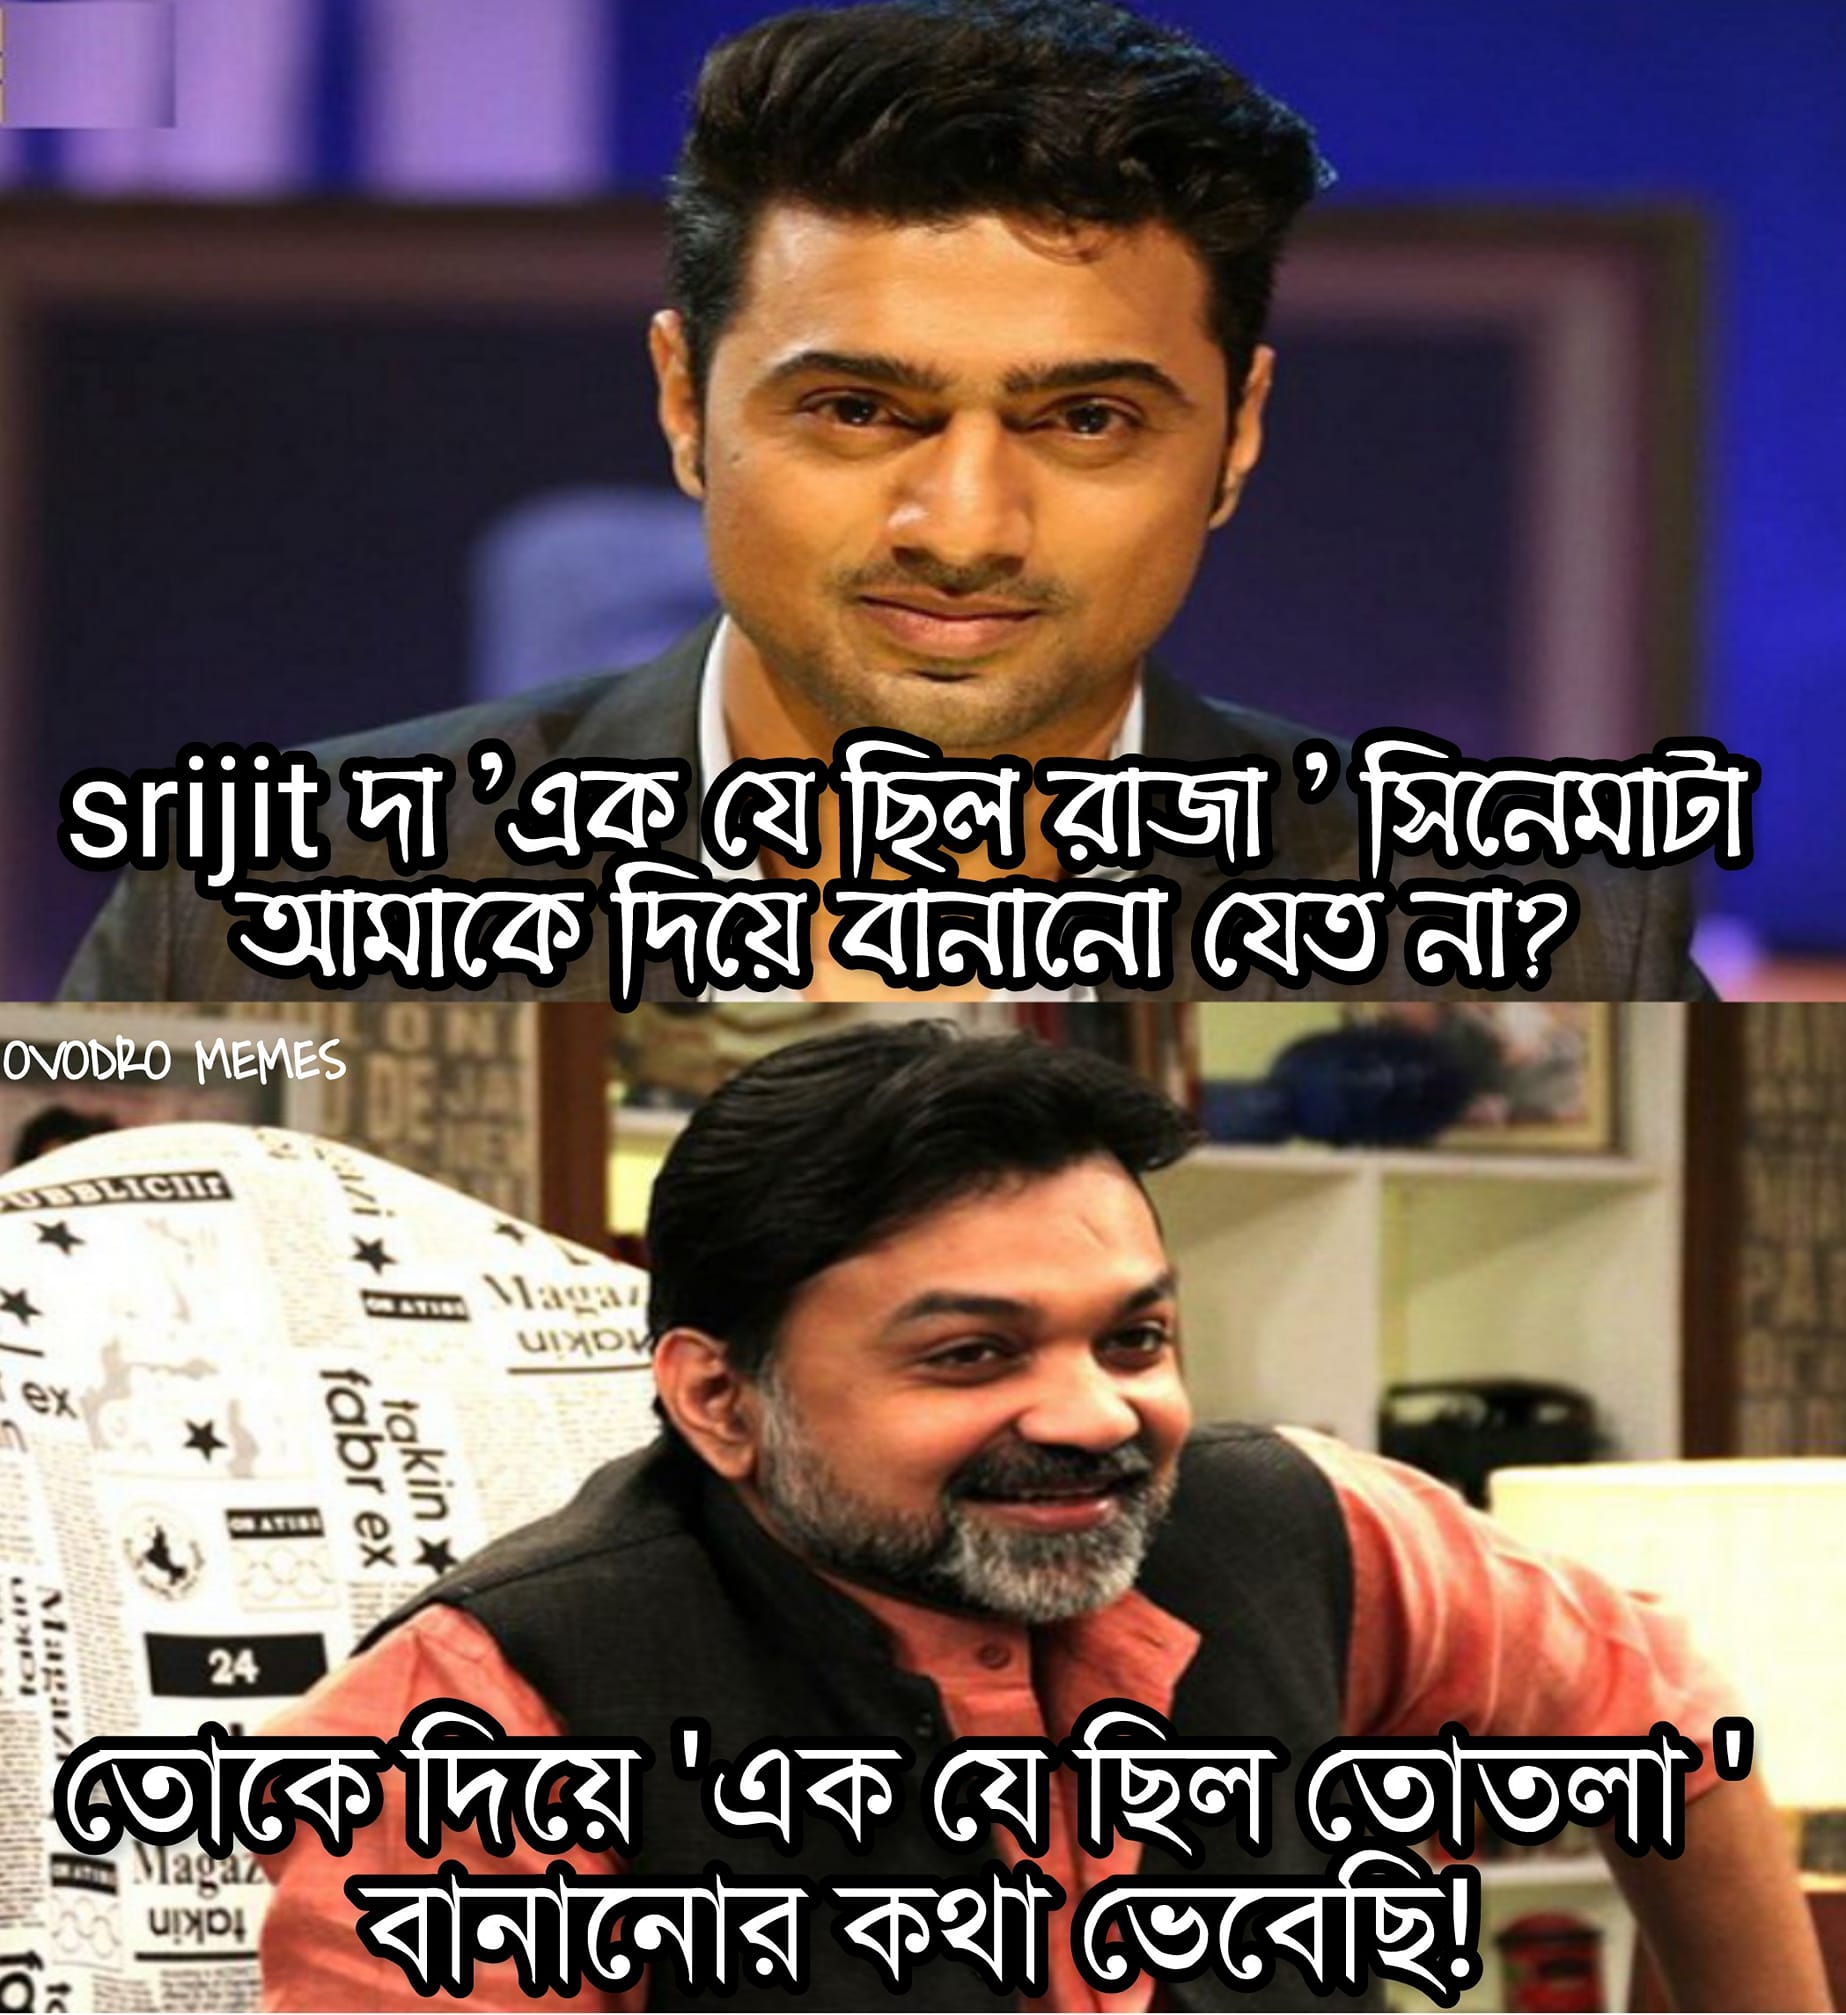
Caption: srijit দা 'এক যে ছিল রাজা' সিনেমাটা আমাকে দিয়ে বানানো যেত না ?    তোকে দিয়ে  'এক যে ছিল তোতলা' বানানোর কথা ভেবেছি !
Label: hate